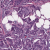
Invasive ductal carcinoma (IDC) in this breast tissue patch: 1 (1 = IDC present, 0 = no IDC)